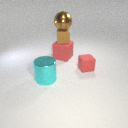
large cyan metal cylinder in front of large red rubber cube